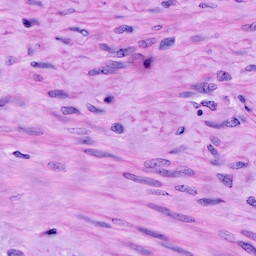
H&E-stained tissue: Cervix